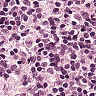
Metastatic tissue present: no